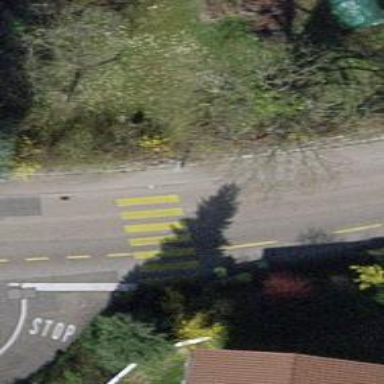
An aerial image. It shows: Uncontrolled footway crossing with markings.